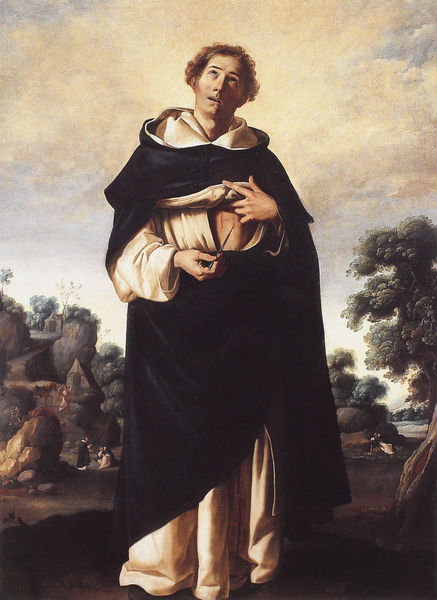
Titel: El Beato Enrique Susón
Künstler: Francisco de Zurbarán
Institution: Sevilla, Museo de Bellas Artes
Schlagwörter: baum, blau, felsen, gemälde, gott, himmel, mann, umhang, wasser, weiß, wolken, wunde, bäume, grün, landschaft, menschen, braun, finger, haar, mund, nase, schwarz, blick, weg, augen, barock, messer, stehen, steine, portrait, öl, natur, busch, gewand, kutte, mantel, locken, renaissance, spanien, nadel, bauch, blut, gebet, habit, malen, stift, religiös, mönch, heiliger, herz, anbetung, ritzen, frühe neuzeit, mönchskutte, gnade, bääume, zeigt, skalpell, gitt, h, wimmel, lockenhände, selbstverstümmelung, tätowieren